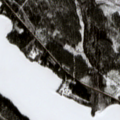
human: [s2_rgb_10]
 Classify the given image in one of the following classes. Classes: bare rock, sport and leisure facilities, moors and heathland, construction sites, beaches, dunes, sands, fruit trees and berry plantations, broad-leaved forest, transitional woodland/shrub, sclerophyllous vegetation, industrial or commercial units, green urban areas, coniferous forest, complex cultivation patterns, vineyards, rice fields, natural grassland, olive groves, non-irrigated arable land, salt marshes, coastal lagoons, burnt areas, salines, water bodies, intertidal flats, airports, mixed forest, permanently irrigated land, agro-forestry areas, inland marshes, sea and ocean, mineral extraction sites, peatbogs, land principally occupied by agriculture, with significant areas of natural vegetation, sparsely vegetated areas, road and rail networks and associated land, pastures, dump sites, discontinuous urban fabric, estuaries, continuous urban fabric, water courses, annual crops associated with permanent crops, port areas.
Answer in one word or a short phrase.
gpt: coniferous forest, water bodies